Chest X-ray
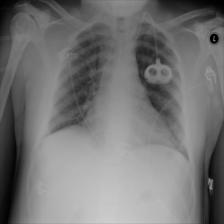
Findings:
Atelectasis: negative
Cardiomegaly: negative
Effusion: negative
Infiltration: negative
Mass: negative
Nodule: negative
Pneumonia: negative
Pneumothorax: negative
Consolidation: negative
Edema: negative
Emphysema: negative
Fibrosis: negative
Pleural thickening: negative
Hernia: negative